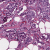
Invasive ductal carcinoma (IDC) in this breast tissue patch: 1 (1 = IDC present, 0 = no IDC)